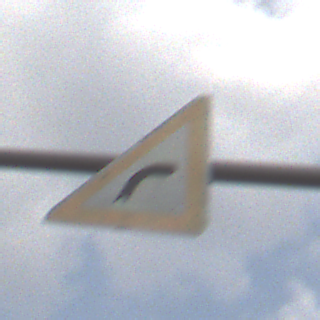
Verkehrszeichen: KurveRechts
Umgebung: Outdoor, Nature
Tageszeit: Midday
Wetter: PartlyCloudy
Licht: Natural
Jahreszeit: NotSpecified
Kontrast: LowContrast